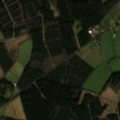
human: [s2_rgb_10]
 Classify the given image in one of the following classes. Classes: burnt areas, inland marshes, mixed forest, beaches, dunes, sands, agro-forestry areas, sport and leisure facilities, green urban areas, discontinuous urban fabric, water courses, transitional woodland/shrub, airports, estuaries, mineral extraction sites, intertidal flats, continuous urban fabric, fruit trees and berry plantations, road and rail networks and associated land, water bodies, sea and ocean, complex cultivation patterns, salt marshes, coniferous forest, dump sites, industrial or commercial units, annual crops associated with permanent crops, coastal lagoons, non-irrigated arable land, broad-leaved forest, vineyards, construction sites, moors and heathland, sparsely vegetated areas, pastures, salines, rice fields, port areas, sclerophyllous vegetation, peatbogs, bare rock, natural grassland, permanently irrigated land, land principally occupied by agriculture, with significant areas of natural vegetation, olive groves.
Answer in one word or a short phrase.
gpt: pastures, coniferous forest, transitional woodland/shrub